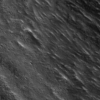
Label: not_dusty